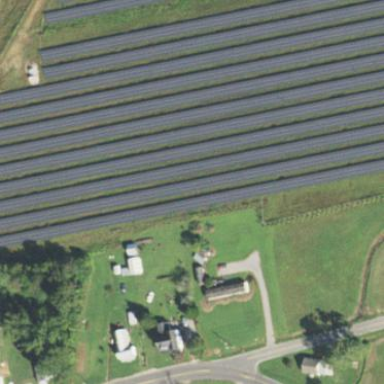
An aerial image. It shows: Solar power generator with photovoltaic panels.